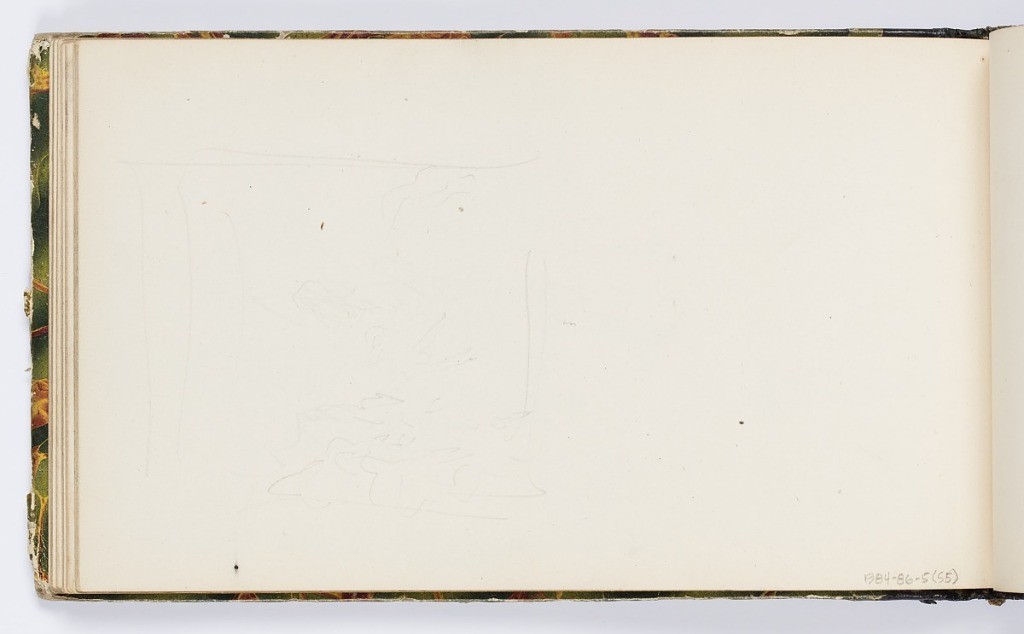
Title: Sketchbook Page
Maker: Kenyon Cox, American, 1856–1919
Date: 1875
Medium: Graphite on paper
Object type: Sketchbook folio
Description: Faint sketch at left within a square frame.